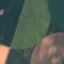
Label: AnnualCrop